Interaction volume radius: 5 \u00c5
Interaction volume height: 45 \u00c5
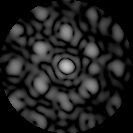
Disorder parameter: 0.4867